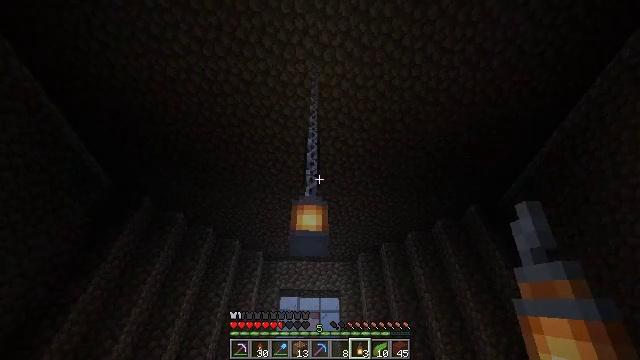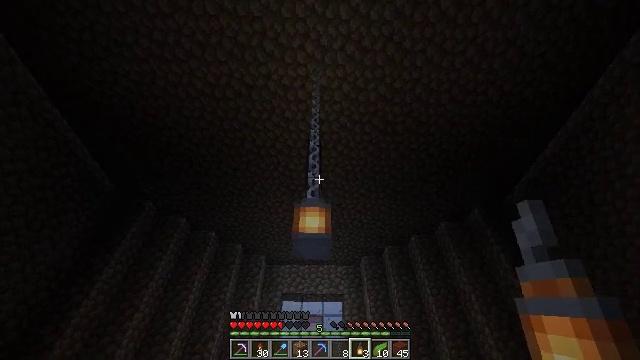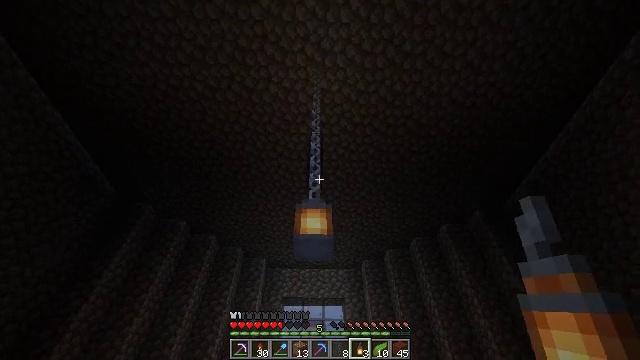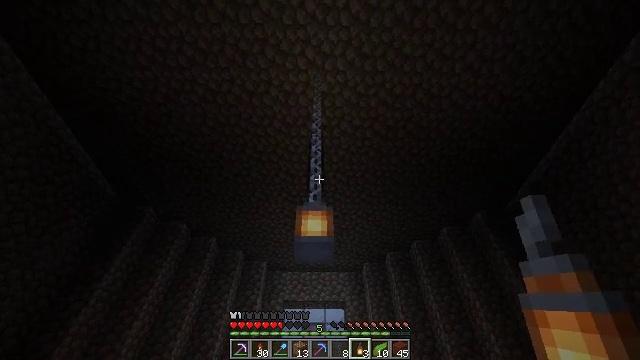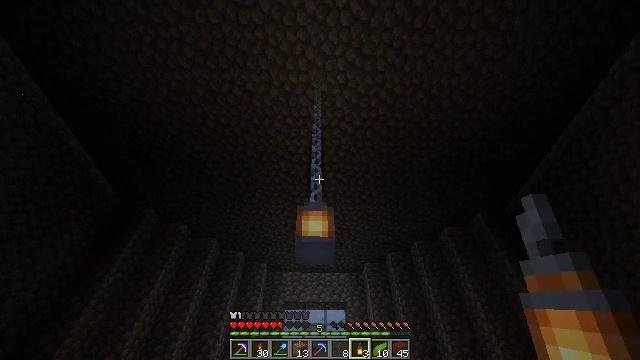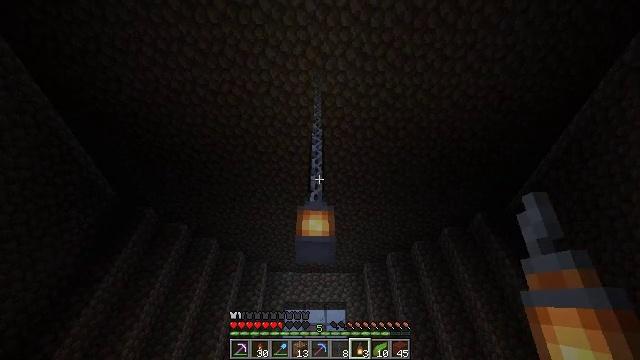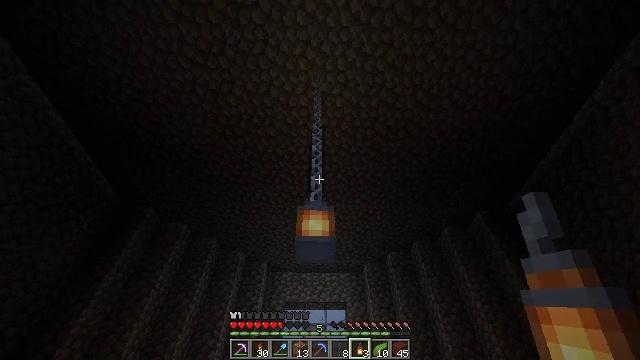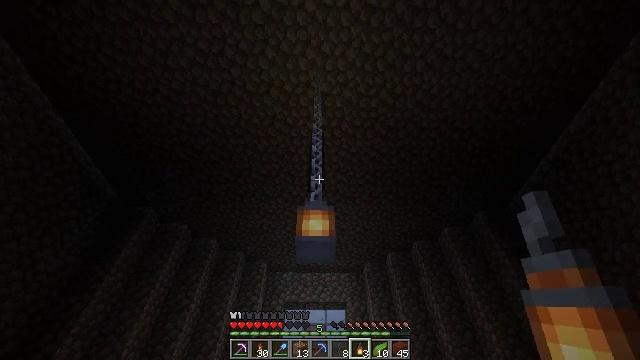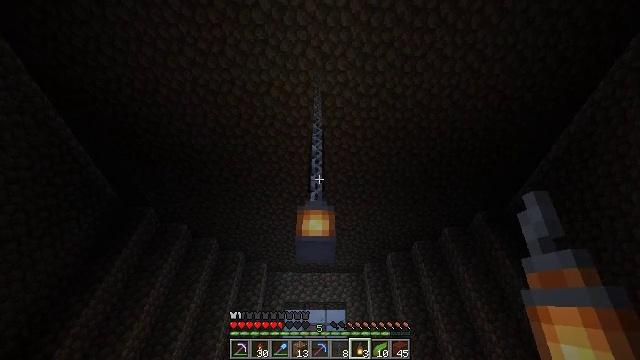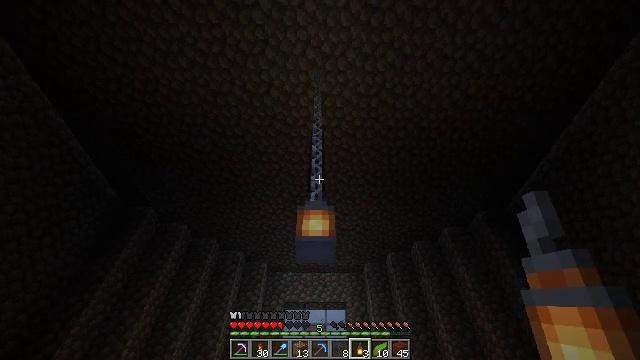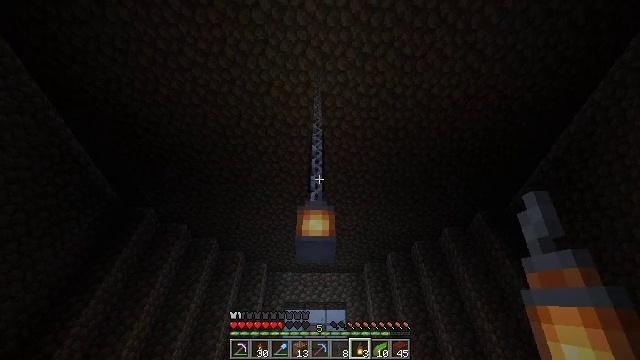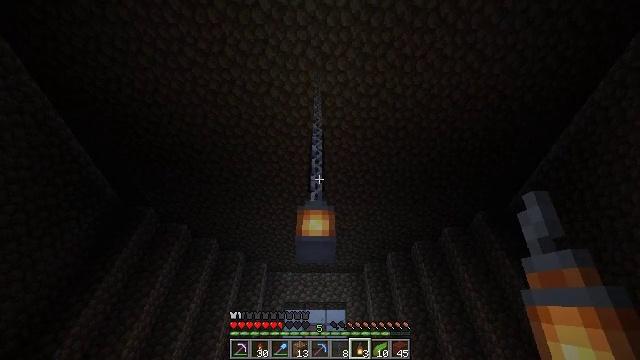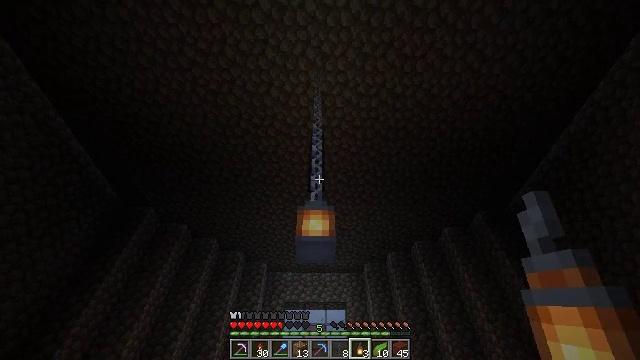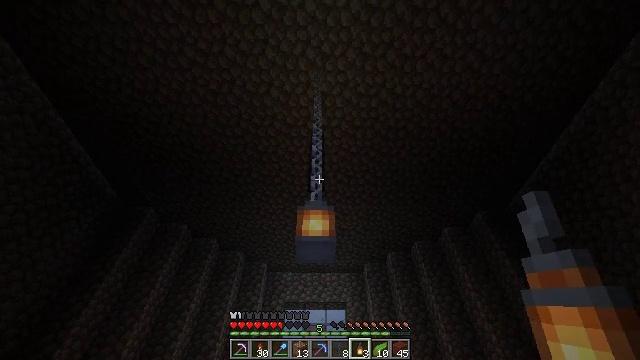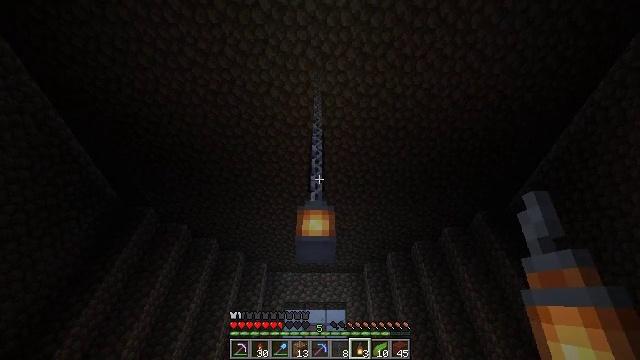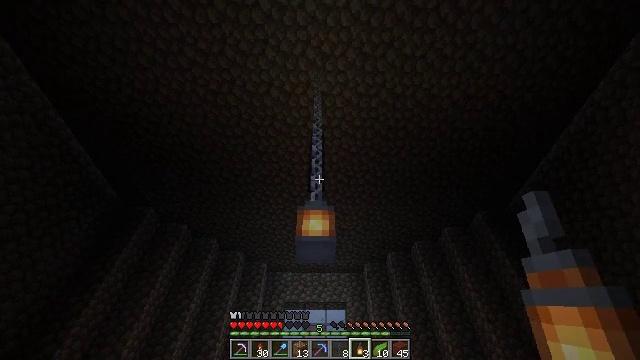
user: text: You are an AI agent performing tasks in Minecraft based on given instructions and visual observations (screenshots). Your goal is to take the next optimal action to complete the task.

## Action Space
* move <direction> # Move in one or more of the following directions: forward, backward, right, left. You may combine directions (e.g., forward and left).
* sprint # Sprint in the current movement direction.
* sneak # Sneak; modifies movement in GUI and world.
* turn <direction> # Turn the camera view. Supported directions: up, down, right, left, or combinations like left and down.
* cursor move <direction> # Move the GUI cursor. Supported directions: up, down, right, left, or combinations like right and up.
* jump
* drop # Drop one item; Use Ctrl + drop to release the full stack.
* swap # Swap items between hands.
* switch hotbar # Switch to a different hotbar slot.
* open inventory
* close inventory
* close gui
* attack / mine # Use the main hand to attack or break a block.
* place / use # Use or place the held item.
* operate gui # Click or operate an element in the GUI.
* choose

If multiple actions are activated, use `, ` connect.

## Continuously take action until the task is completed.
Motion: motion action
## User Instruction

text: Retrieve the lantern for relighting.
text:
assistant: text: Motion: no_op
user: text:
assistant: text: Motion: no_op
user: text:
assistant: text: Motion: no_op
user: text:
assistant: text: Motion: no_op
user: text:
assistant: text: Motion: no_op
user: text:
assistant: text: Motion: no_op
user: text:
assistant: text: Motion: no_op
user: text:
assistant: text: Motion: no_op
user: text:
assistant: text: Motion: no_op
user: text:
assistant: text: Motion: no_op
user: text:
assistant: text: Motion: no_op
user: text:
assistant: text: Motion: no_op
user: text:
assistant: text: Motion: no_op
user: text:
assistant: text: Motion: no_op
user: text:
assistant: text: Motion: no_op
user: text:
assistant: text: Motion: no_op
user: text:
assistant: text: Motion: no_op
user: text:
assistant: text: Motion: no_op
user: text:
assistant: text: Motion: no_op
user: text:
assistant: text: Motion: no_op
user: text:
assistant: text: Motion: no_op
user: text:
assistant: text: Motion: no_op
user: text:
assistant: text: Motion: no_op
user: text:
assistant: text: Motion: no_op
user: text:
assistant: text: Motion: no_op
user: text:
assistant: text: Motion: no_op
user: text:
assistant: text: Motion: no_op
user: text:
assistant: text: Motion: move forward
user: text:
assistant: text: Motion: move forward
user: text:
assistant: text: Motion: move forward